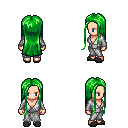
a pixel art fantasy rpg character, female body template, human, light skin, white robe, teal pants, green extra-long hairstyle, gray slippers, four views (front, back, left, right), 2x2 character sprite sheet, small pixel art, hard edges, no anti-aliasing